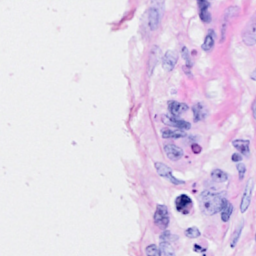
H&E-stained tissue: Breast